Question: Count the number of objects in the diagram.
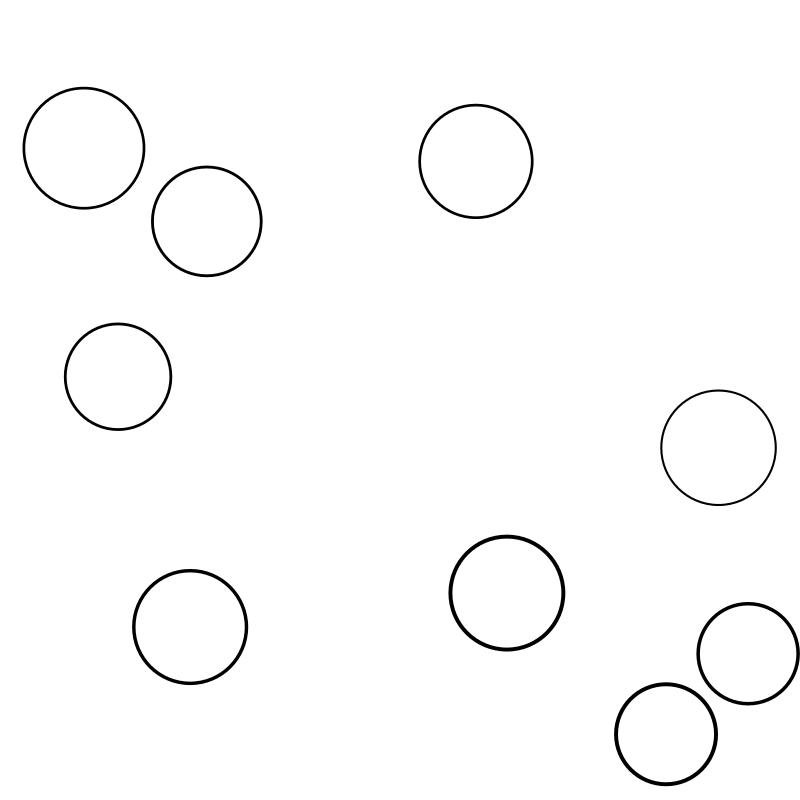
Answer: 9